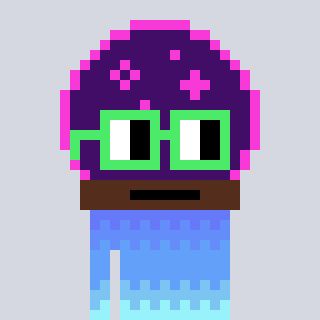
a pixel art character with square light green glasses, a crystalball-shaped head and a computerblue-colored body on a cool background